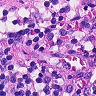
Metastatic tissue present: no